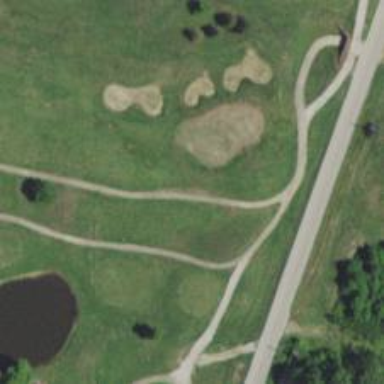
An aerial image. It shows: Path for both road and golf.